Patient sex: M
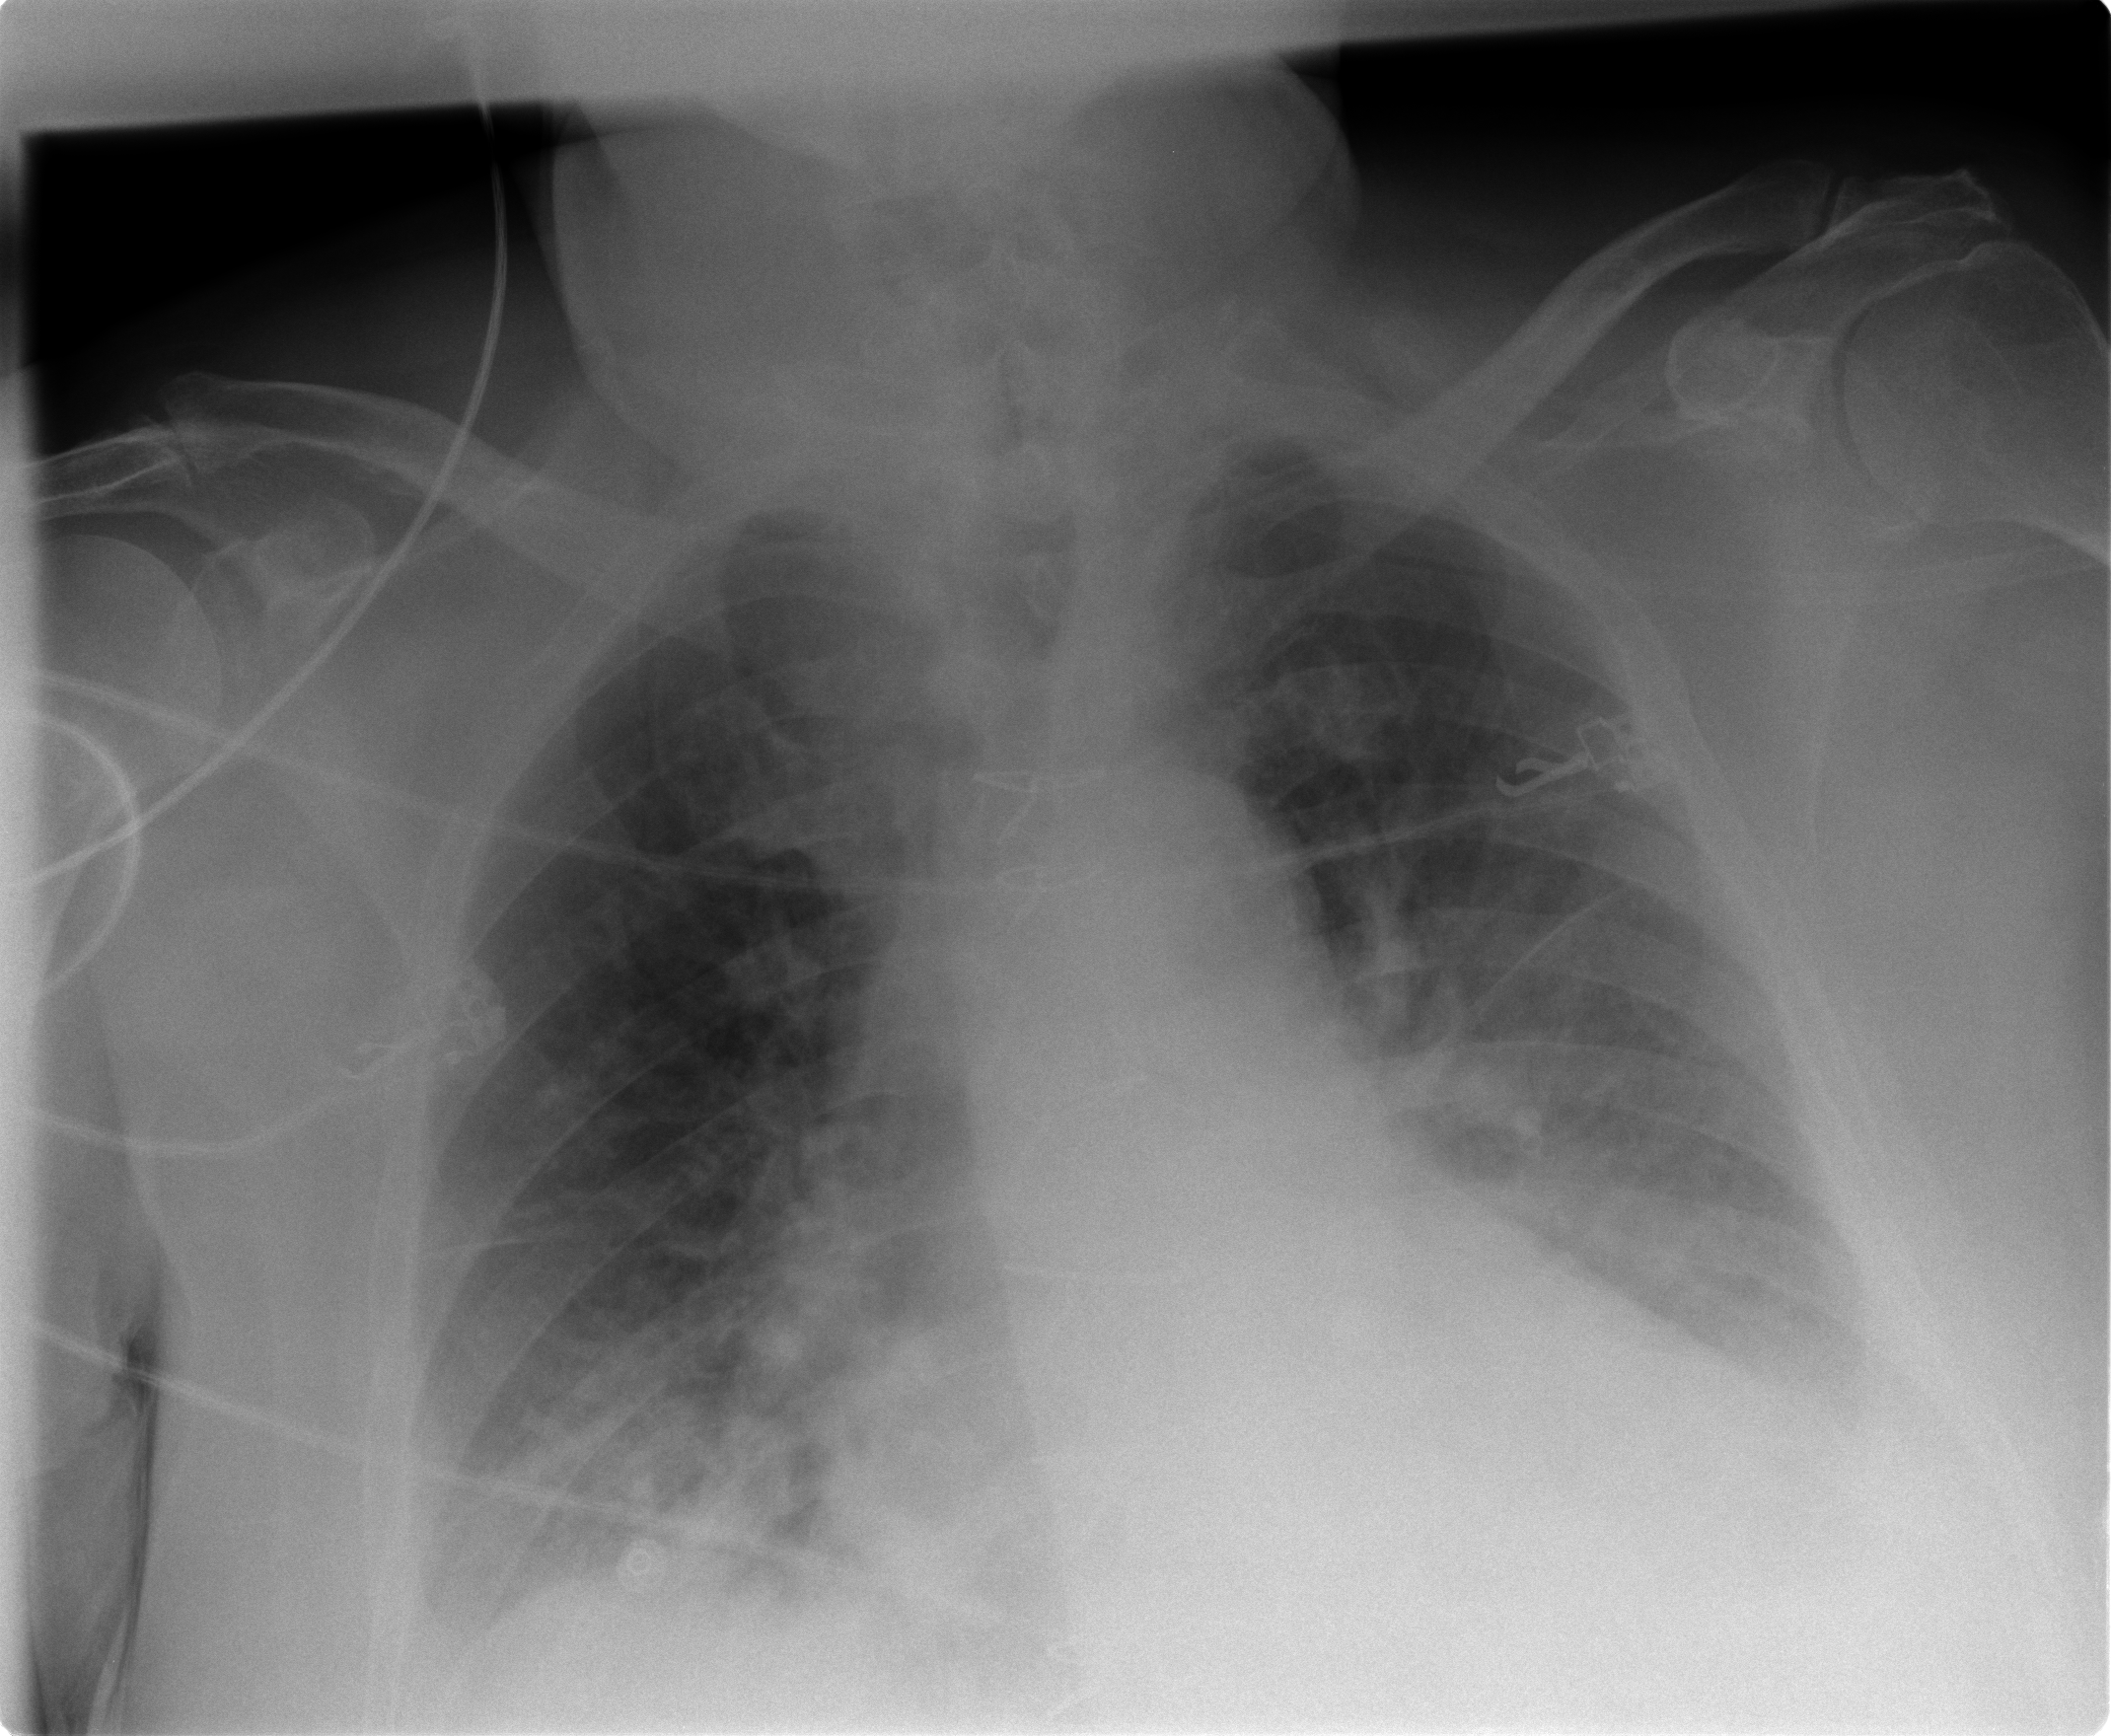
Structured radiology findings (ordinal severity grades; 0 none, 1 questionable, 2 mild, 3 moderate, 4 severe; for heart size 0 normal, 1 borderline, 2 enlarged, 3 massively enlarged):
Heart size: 2
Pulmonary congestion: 2
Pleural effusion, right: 0
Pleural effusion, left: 1
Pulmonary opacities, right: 1
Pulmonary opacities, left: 0
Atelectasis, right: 2
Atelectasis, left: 2